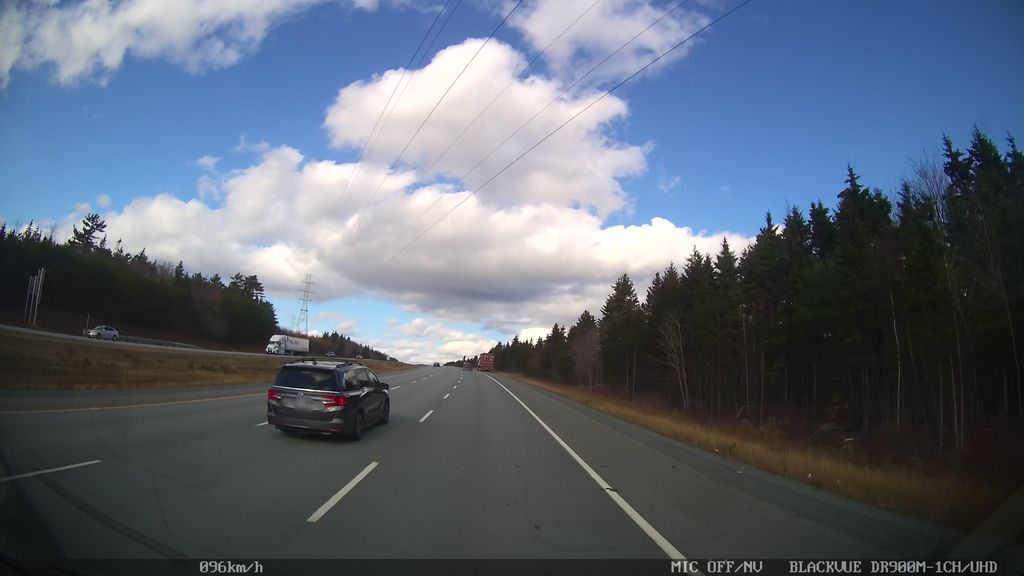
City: halifax